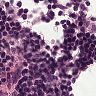
Metastatic tissue present: no